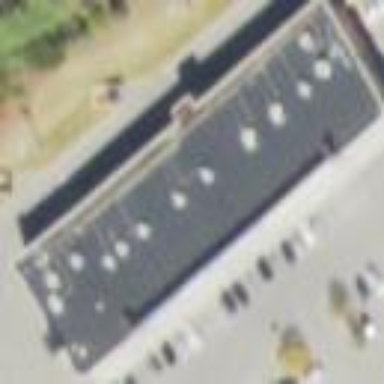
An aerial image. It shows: Retail building.